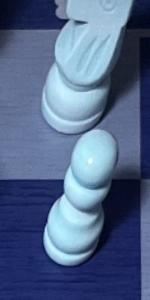
Label: Pawn_White